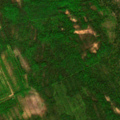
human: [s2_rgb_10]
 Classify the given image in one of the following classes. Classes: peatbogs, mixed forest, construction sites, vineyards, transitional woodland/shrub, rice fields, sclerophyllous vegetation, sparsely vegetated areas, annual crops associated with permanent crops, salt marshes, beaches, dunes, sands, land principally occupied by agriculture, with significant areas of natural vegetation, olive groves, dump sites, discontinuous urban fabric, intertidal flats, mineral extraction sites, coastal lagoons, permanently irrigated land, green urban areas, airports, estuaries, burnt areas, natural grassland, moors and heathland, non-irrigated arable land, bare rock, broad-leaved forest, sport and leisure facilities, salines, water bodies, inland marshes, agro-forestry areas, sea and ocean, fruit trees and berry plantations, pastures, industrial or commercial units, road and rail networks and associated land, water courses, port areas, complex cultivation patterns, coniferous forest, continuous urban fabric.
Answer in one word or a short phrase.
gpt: coniferous forest, mixed forest, transitional woodland/shrub